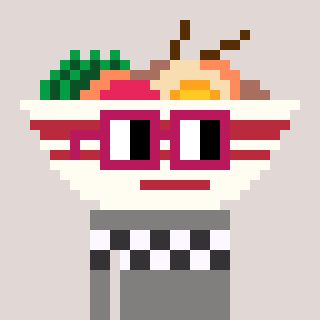
a pixel art character with square dark red glasses, a noodles-shaped head and a bluegrey-colored body on a warm background